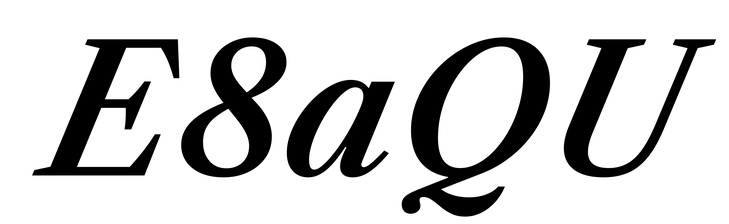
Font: LibreCaslonText-Italic_SemiBold_Italic